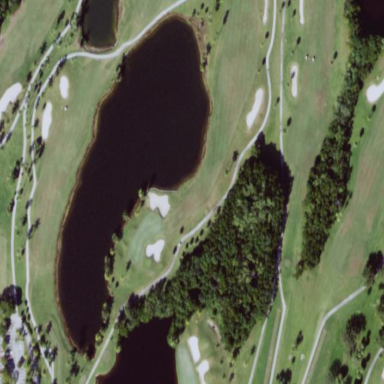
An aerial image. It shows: Grassy area designated as golf fairway.